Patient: sex M, age 64
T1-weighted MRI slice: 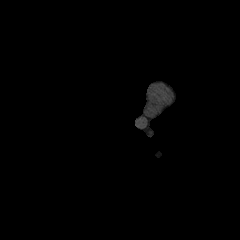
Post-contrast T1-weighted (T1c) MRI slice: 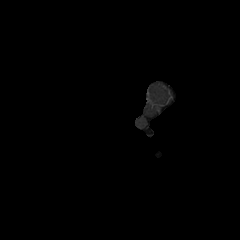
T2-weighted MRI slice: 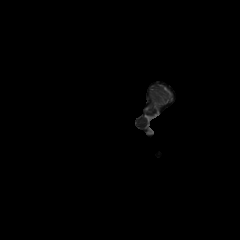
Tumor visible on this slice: no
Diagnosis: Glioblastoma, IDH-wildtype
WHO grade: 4